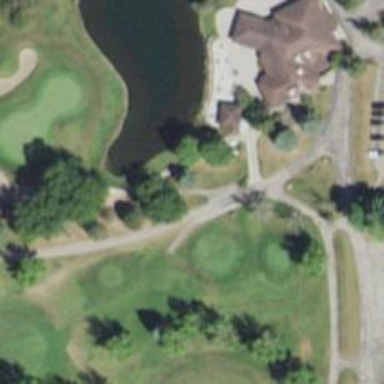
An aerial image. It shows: Pathway for golfing.